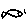
Label: fish